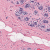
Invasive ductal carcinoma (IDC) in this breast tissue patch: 0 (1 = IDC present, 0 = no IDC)